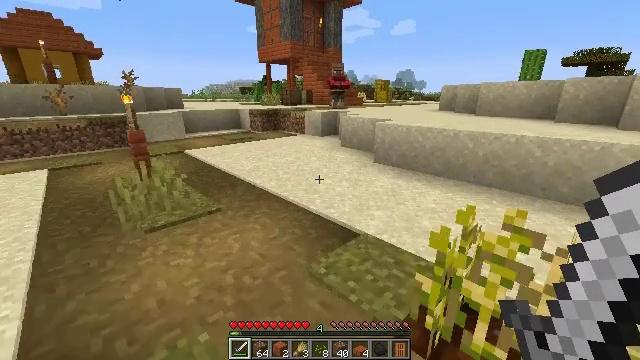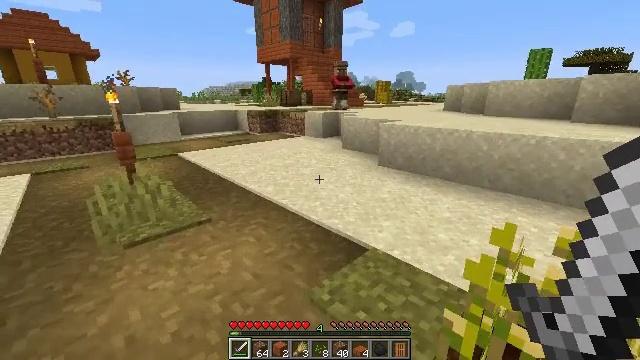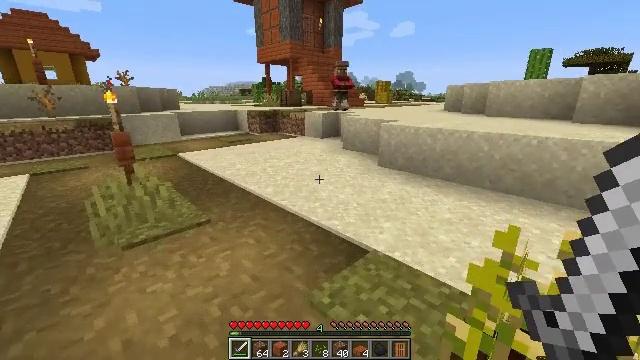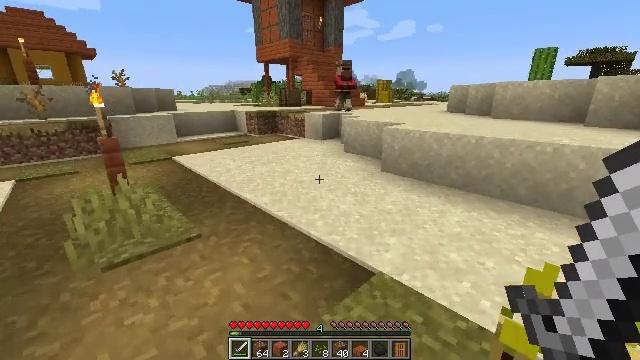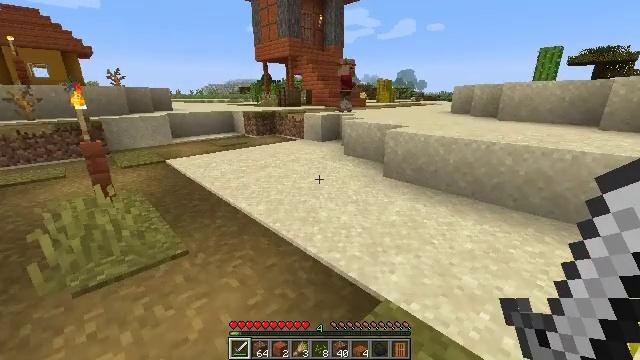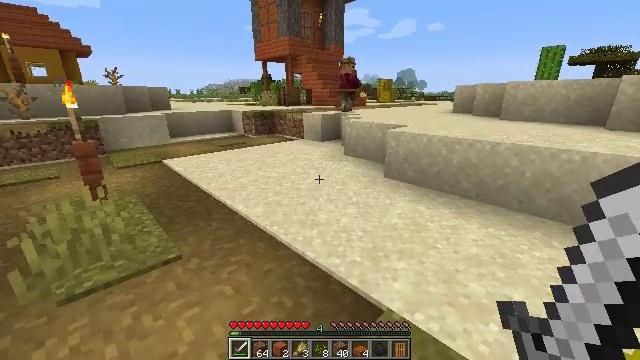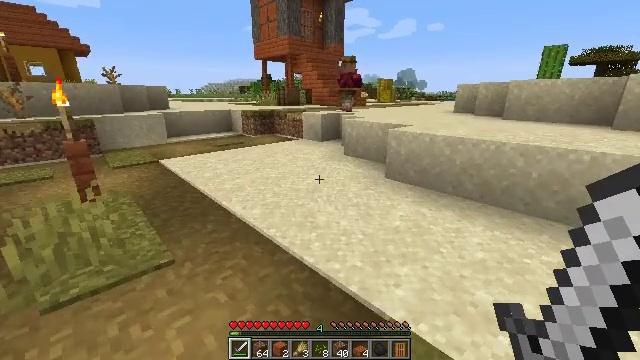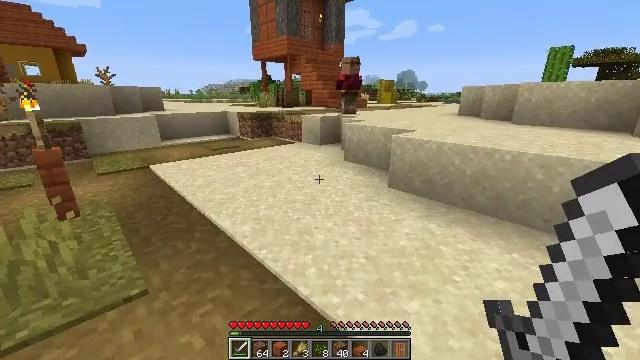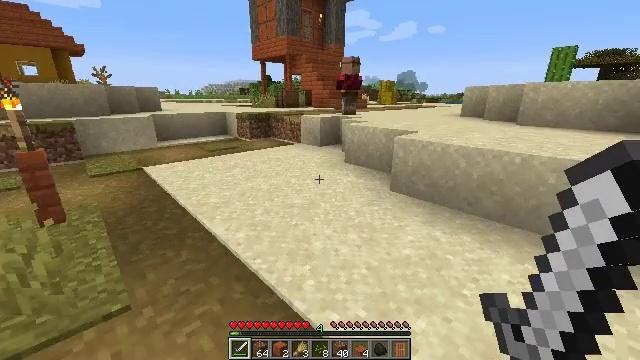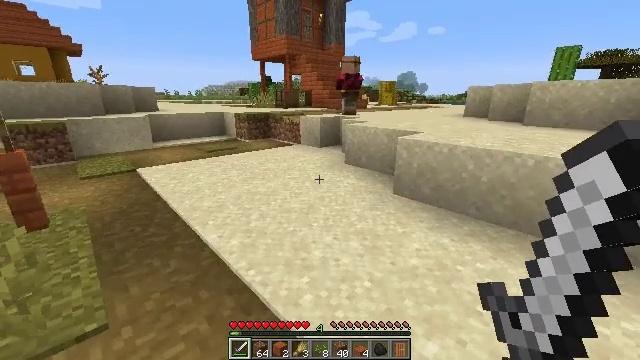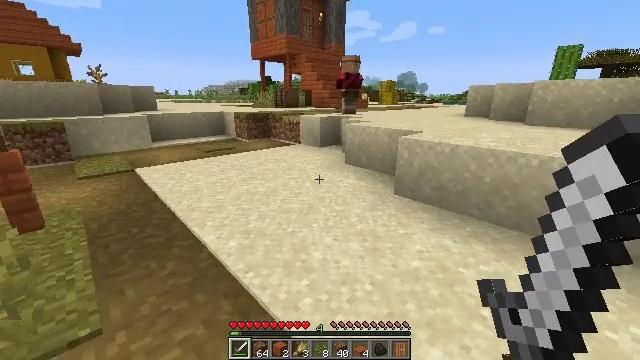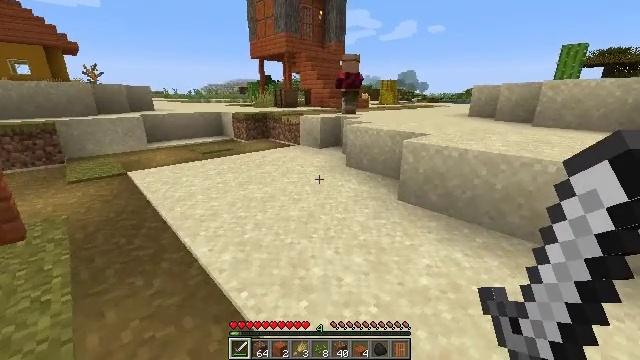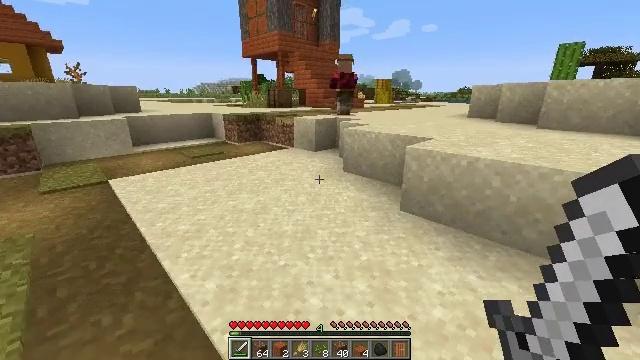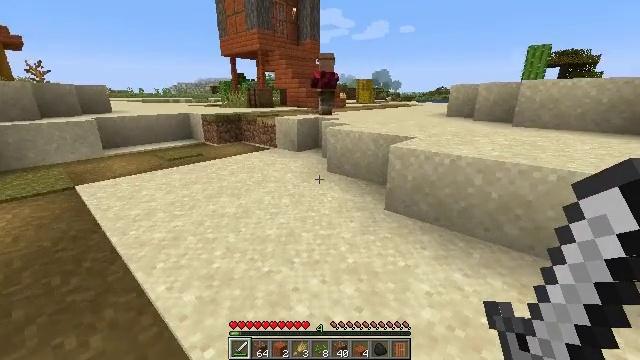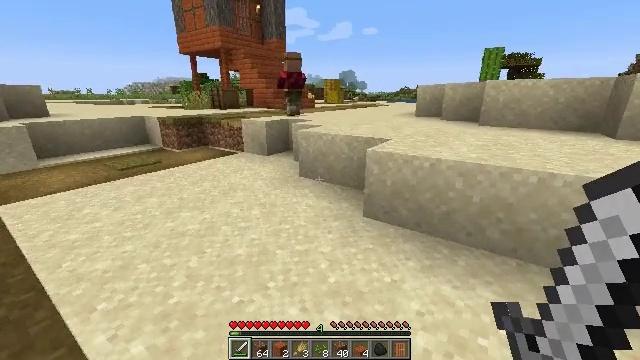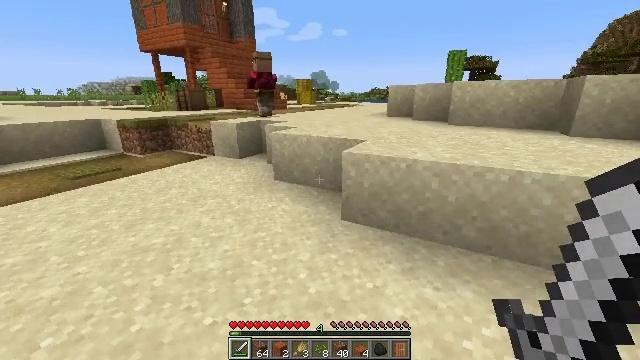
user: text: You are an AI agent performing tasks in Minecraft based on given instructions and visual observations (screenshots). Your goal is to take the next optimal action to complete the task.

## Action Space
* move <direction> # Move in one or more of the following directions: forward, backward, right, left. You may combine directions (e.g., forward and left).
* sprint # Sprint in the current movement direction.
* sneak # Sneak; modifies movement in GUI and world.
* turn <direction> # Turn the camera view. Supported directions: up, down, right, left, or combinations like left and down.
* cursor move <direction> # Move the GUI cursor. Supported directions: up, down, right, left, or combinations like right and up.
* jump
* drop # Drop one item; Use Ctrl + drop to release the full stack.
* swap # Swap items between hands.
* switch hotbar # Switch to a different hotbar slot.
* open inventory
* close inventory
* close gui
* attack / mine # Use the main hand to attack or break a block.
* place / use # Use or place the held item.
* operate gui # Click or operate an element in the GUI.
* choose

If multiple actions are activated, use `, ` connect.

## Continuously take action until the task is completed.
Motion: motion action
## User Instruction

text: Break the sugar cane.
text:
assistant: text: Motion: move forward
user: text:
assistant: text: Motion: move forward
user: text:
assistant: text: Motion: move forward
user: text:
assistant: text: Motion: move forward
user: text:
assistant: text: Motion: move forward
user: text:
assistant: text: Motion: move forward
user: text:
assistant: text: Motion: move forward
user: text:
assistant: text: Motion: move forward
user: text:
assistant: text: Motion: move forward
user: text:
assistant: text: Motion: move forward
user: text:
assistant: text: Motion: move forward
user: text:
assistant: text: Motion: move forward, turn right
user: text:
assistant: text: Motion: move forward, turn right
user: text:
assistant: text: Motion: move forward, turn right
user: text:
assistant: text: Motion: move forward, turn right
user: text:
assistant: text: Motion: move forward, turn right
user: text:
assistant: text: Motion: move forward
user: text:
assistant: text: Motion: move forward
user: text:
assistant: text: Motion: move forward
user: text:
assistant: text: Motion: move forward
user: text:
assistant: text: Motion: move forward, turn left
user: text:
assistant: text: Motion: move forward, turn left
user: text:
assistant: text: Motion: move forward, turn left
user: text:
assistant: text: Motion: move forward, turn left
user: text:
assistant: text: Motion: turn left
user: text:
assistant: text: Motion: no_op
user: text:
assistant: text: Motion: no_op
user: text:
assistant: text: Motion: no_op
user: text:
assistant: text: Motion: no_op
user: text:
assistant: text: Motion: no_op